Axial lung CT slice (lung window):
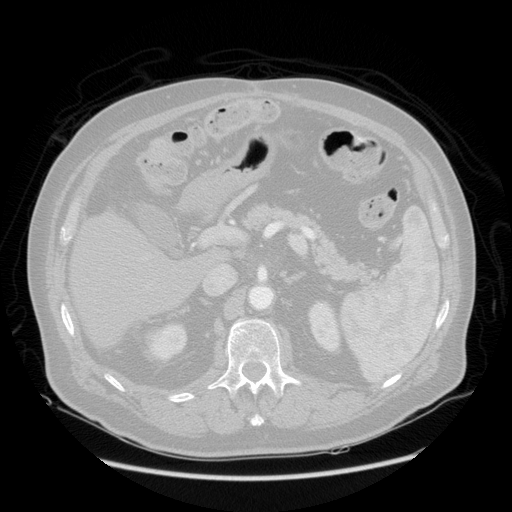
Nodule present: no